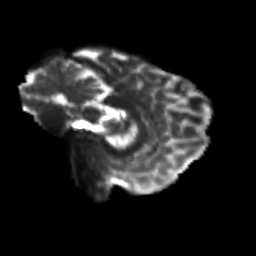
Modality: T2w
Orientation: sagittal
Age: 24
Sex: male
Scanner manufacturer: siemens
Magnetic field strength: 3 T
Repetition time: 3.5 s
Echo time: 0.125 s